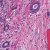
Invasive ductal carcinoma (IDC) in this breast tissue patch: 0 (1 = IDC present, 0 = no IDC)